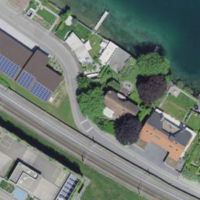
EUNIS habitat code: 54
Species observed at this site:
Knautia arvensis